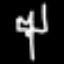
Label: fork